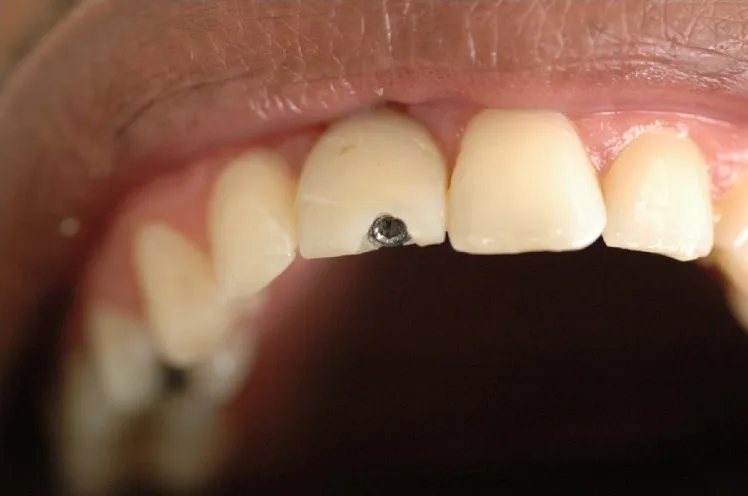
Screw access hole through the buccal surface.
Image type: medical_photograph (other_medical_photograph)